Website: home-depot
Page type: billing-address
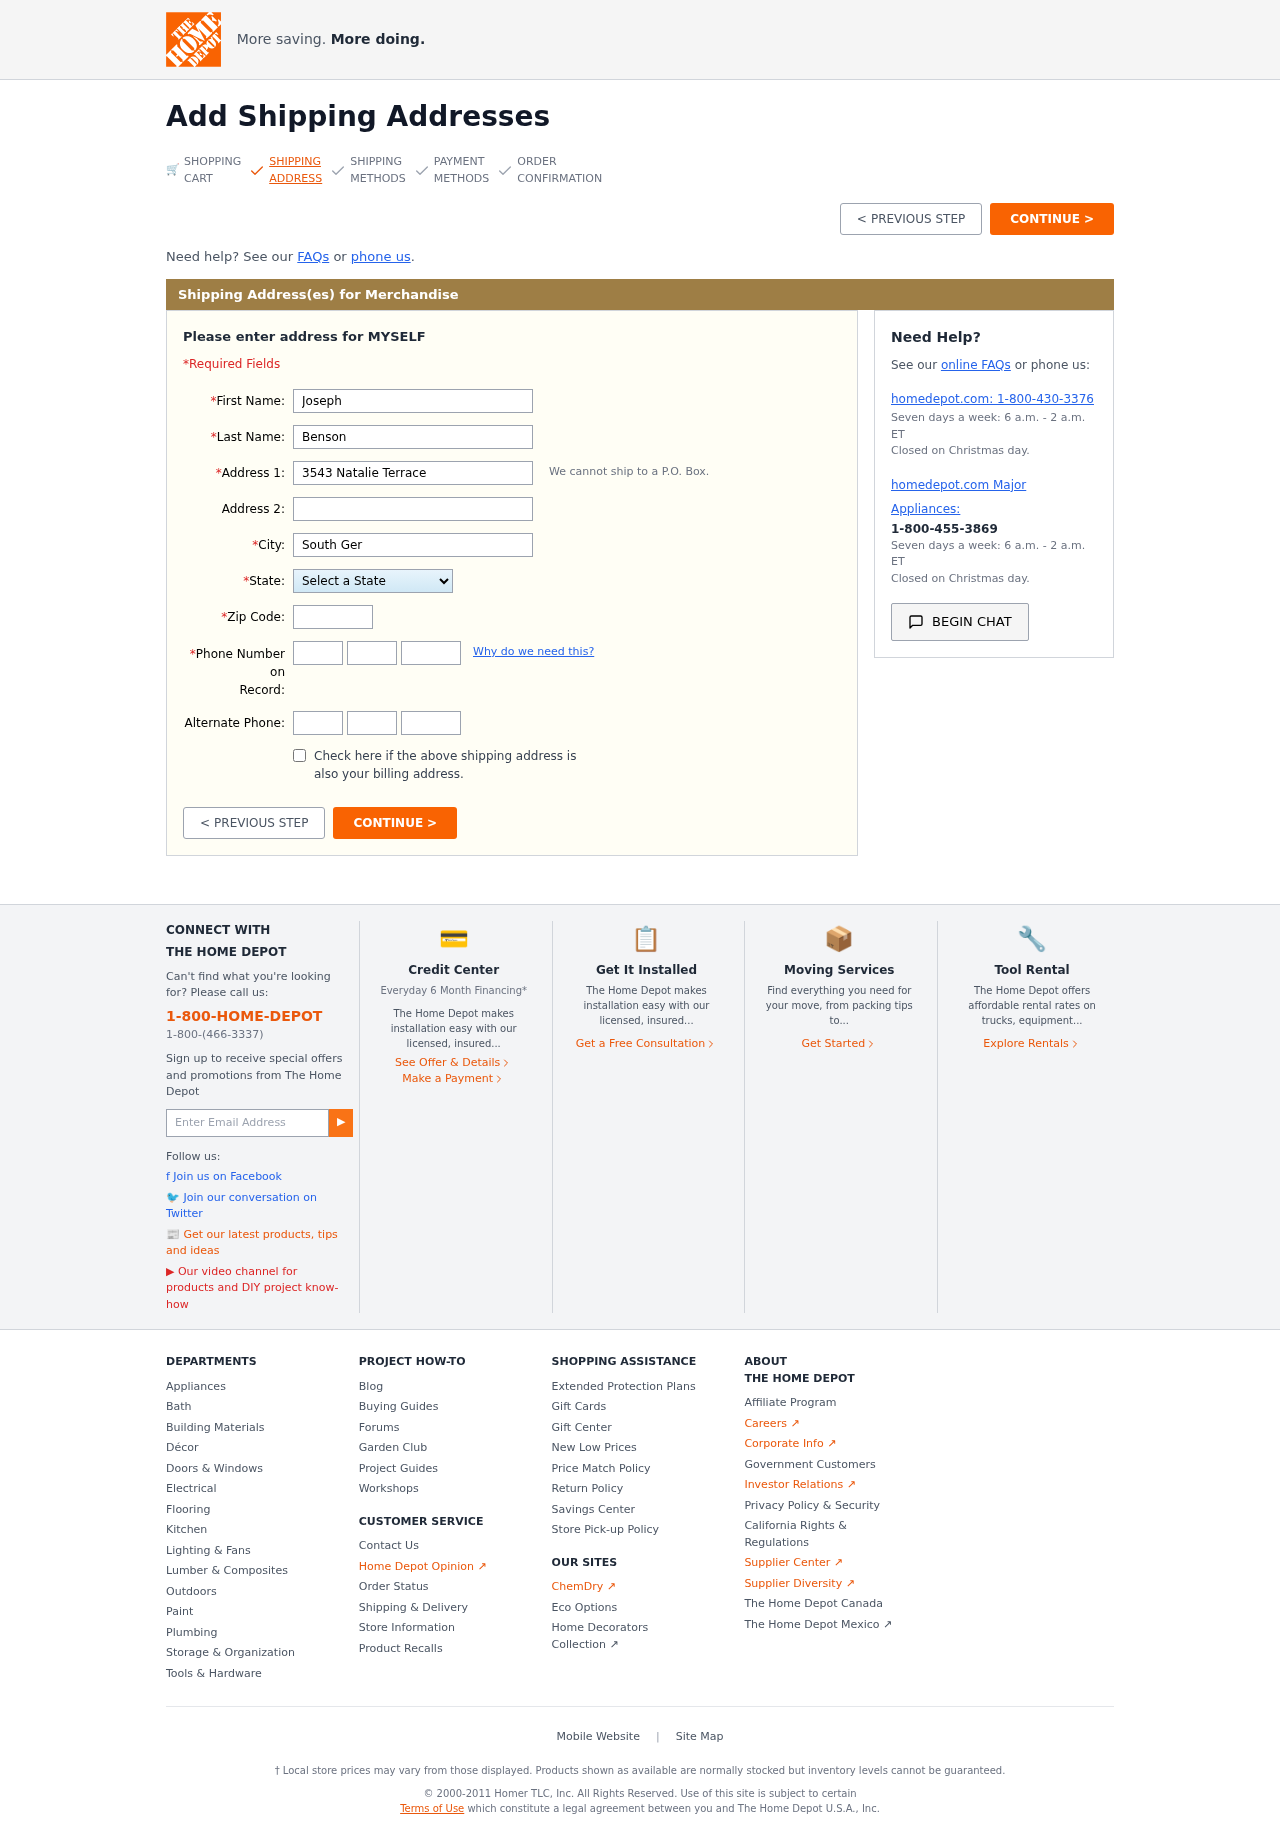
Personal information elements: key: PII_STATE
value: California
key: PII_FIRSTNAME
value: Joseph
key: PII_LASTNAME
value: Benson
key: PII_STREET
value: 3543 Natalie Terrace
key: PII_CITY
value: South Geraldton
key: PII_POSTCODE
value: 08529
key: PII_PHONE_AREA
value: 754
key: PII_PHONE_PREFIX
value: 424
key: PII_PHONE_LINE
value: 7927